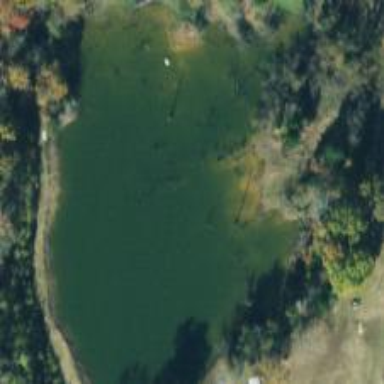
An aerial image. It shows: Peaceful pond surrounded by nature.